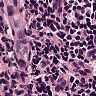
Metastatic tissue present: no